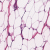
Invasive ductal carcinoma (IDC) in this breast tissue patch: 0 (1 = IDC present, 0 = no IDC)